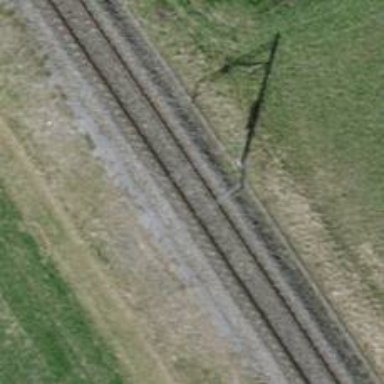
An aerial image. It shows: Railway signal.